Question: What brand is the refrigerator?
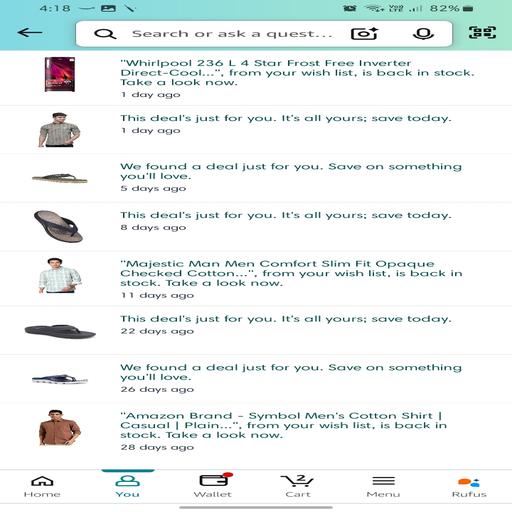
Answer: Whirlpool brand